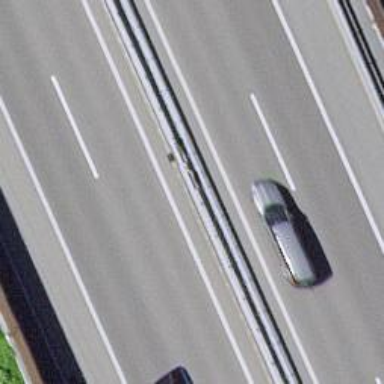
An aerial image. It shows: Asphalt bridge over motorway.